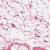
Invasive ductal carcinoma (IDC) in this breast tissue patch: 0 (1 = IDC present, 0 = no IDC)